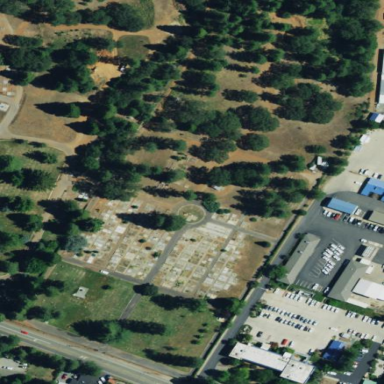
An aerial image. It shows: Cemetery.